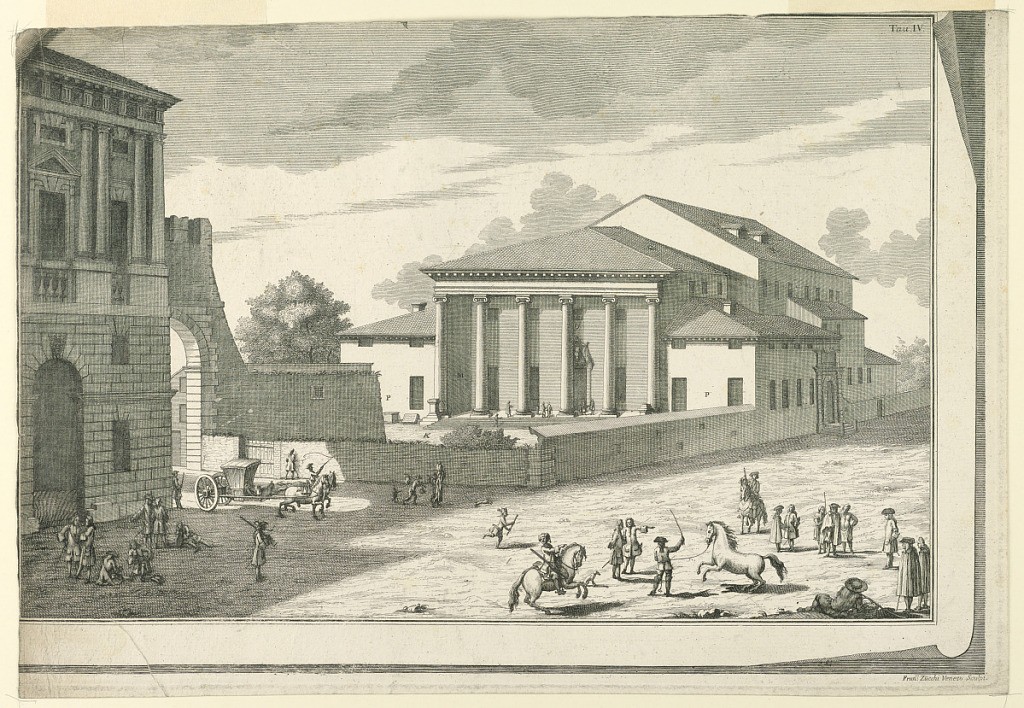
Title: Exterior, Teatro Filarmonico, Verona
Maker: Francesco Galli Bibiena, Italian, 1659–1739
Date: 1731
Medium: Etching on paper
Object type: Print
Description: Horizontal rectangle. The lower right part similar to that of 1938-57-1385. The structure is shown from the left corner of the front. At left: part of a door of the town, and part of a house. People and a carraige are in the street. Above, at right: "Tav: IV. /"